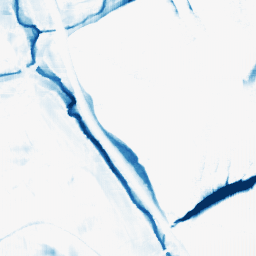
Category: morphological
Decomposition family: morphological_square
Decomposition parameters: operation: closing
size: 20
Upsampling method: fft_zeropad
Upsampling parameters: scale: 8
Upsampling scale: 8